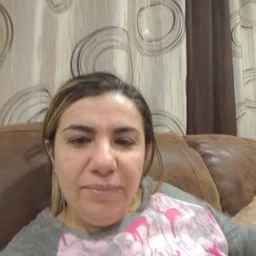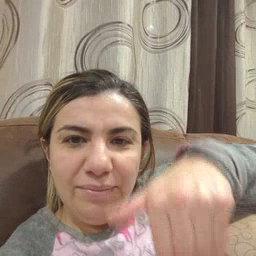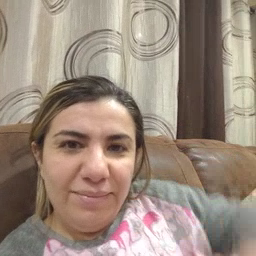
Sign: night